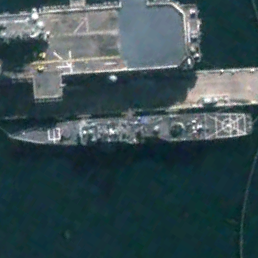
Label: cruiser